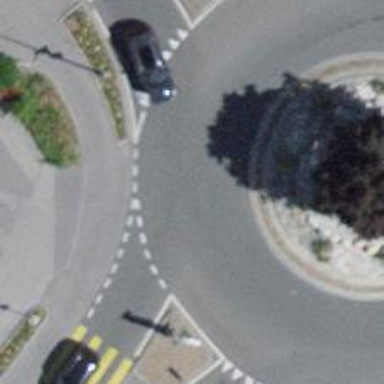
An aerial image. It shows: Tertiary road with asphalt surface leading to roundabout junction.